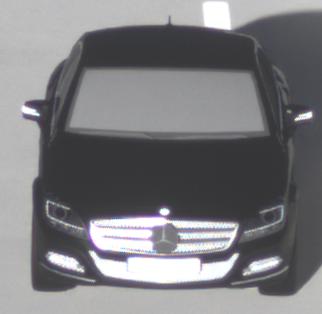
Make: Mercedes-Benz
Model: CLS Coupé 350
Detailed model: CLS-Class (218) Coupé
Model produced from: 2011/01
Model produced until: 2014/07
Doors: 4
Color: black
Road condition: dry road
Daytime: sunrise or sunset
Contrast: high contrast